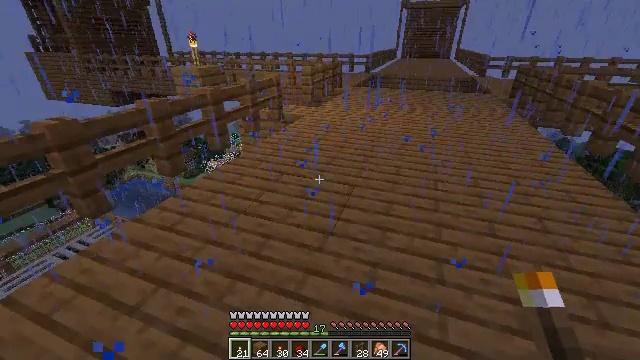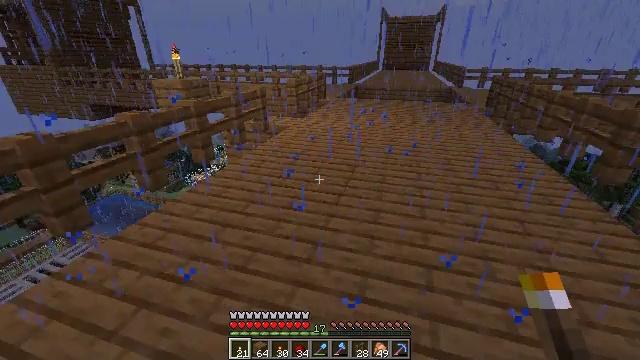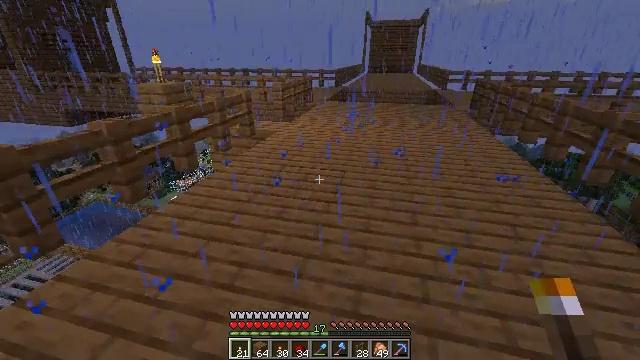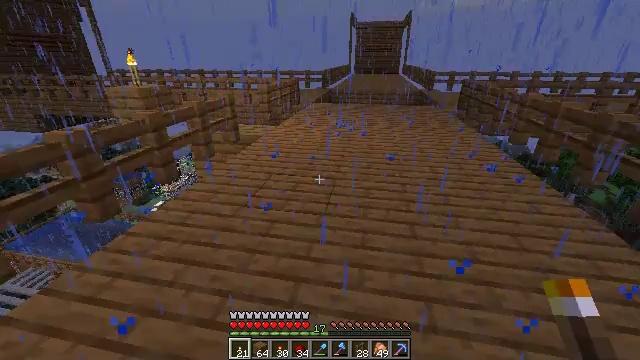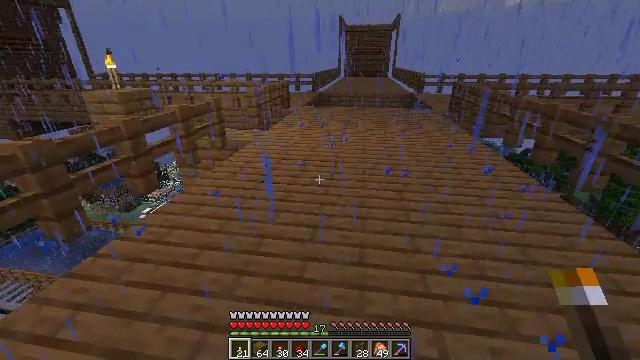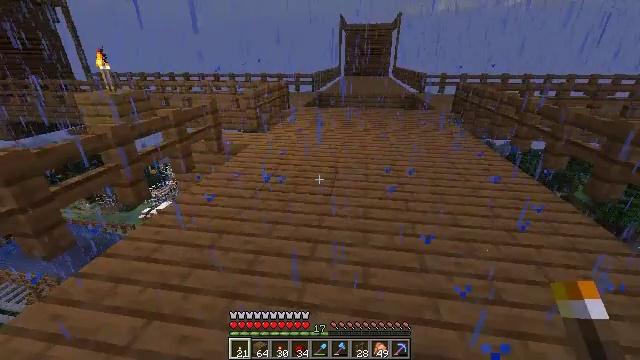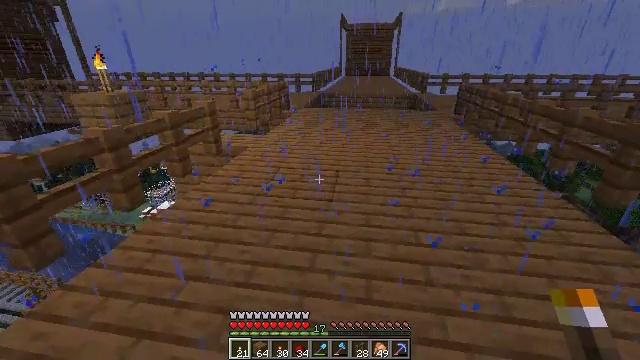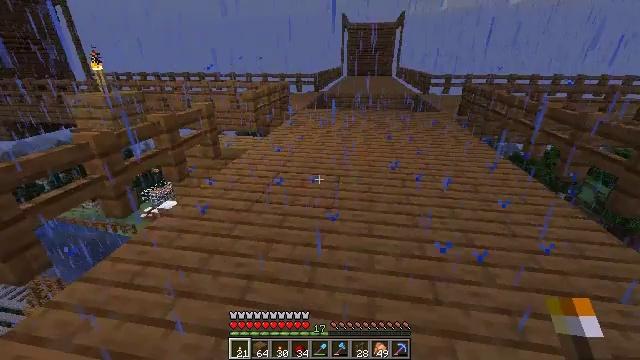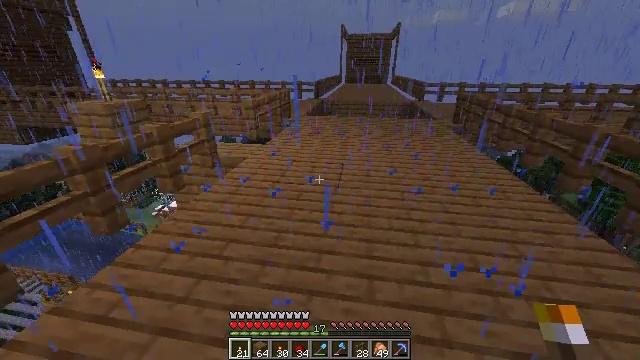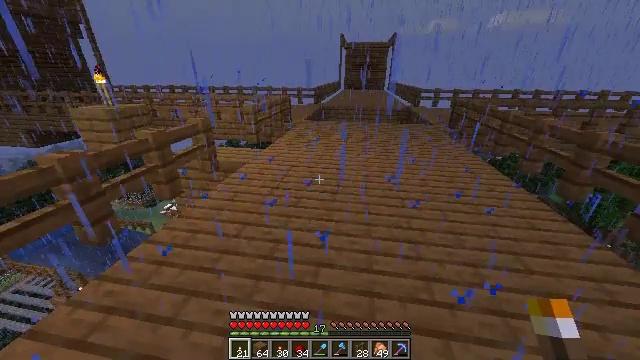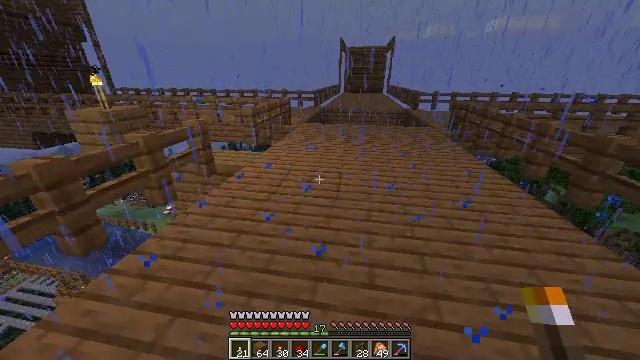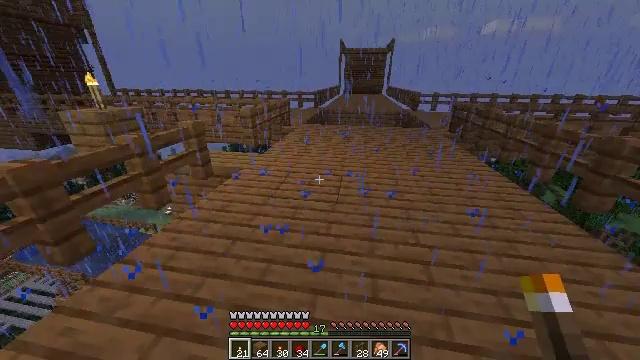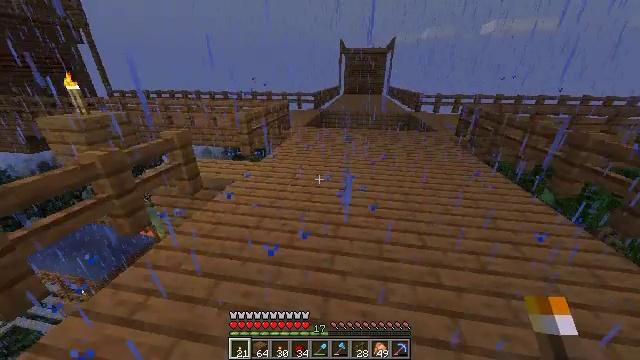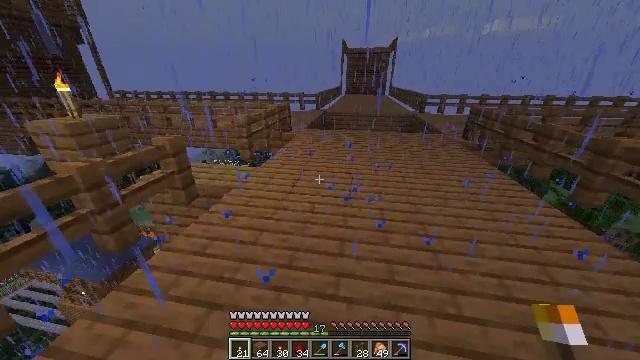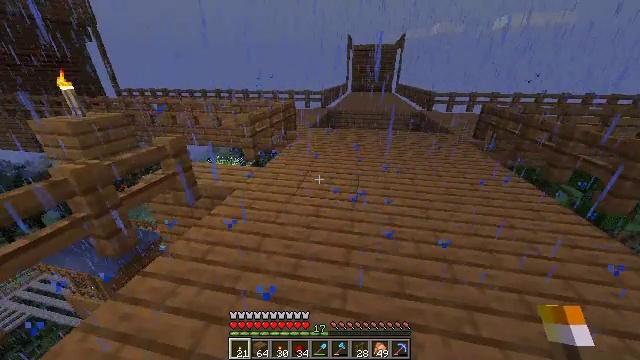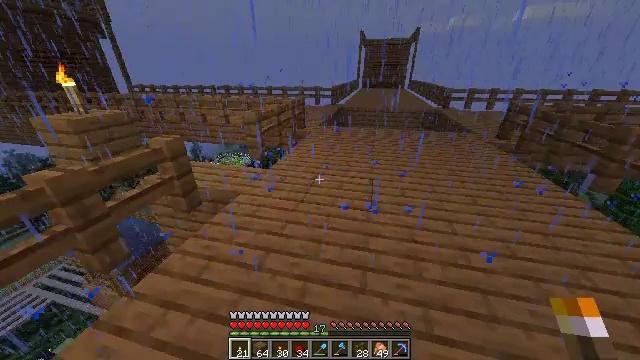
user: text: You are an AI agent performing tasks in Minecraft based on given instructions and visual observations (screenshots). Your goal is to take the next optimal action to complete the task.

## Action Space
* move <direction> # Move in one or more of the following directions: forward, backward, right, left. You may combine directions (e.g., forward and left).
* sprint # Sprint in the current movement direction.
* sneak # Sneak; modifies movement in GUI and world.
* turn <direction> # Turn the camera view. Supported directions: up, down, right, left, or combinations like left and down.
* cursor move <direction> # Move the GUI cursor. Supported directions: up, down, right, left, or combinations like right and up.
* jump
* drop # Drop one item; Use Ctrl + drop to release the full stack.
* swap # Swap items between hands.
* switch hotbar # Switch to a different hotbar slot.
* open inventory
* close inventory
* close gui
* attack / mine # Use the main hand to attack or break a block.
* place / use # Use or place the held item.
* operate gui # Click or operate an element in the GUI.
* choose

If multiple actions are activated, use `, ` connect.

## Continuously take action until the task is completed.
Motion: motion action
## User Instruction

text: Get some spruce planks and craft a spruce pressure plate.
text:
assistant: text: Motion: move forward, turn right and up
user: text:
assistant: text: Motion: move forward, turn right
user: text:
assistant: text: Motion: move forward, turn right
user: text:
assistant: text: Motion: move forward, turn right
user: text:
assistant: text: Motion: move forward
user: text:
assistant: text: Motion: move forward
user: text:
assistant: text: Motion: move forward, sprint
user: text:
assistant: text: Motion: move forward, sprint
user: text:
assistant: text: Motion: move forward, sprint
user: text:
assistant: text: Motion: move forward, sprint
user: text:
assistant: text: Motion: move forward
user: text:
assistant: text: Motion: move forward, sprint
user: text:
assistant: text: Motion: move forward, sprint
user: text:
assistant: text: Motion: move forward, sprint, turn left
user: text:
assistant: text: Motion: move forward, turn left and down
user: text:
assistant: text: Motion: move forward, turn left
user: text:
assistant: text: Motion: move forward, sprint
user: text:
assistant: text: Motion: move forward, sprint, turn left
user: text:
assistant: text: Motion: move forward, sprint, turn left and down
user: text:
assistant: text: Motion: move forward, turn left
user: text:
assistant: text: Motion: move forward, turn left
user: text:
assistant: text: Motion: turn left
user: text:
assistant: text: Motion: turn left
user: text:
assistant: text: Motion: no_op
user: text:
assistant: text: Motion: move forward, turn left
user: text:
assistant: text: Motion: move forward, turn left
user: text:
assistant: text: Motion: move forward, turn left and down
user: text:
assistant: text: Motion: move forward, turn left
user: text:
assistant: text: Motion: move forward, turn left
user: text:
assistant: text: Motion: move forward, sprint, turn left